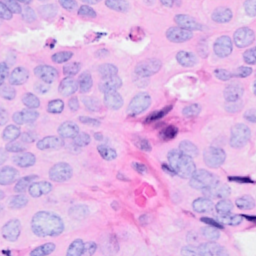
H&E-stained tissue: Breast